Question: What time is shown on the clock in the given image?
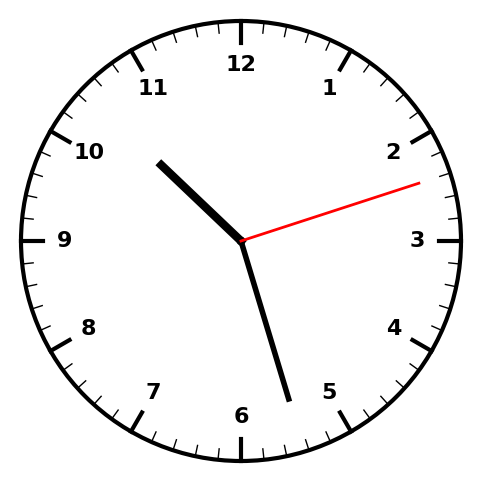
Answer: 10:27:12